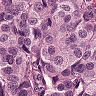
Metastatic tissue present: yes